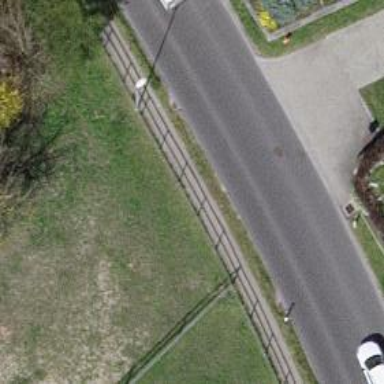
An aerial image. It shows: Sidewalk along the footway.